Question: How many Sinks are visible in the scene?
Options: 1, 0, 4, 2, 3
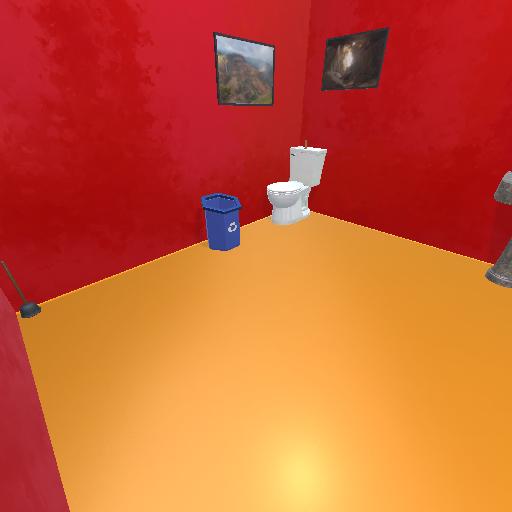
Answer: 1